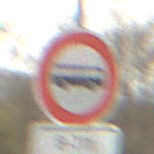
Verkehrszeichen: VerbotKraftomnibusse
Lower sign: ZeitangabenOhneBeschraenkungAufWochentage2
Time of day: MorningAfternoon
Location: Outdoor (Suburban)
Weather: Overcast
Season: NotSpecified
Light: Natural